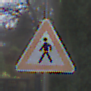
Verkehrszeichen: FussgaengerRechts
Umgebung: Outdoor, Urban
Tageszeit: Midday
Wetter: Overcast
Licht: Natural
Jahreszeit: NotSpecified
Kontrast: LowContrast